Aerial crown-view tile of a tropical tree (Barro Colorado Island, Panama), acquired 20250217:
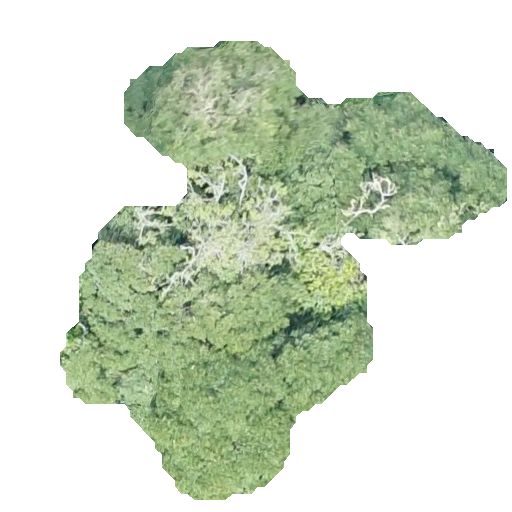
Species: Handroanthus guayacan
GBIF accepted scientific name: Handroanthus guayacan
Crown area: 164.088 m²